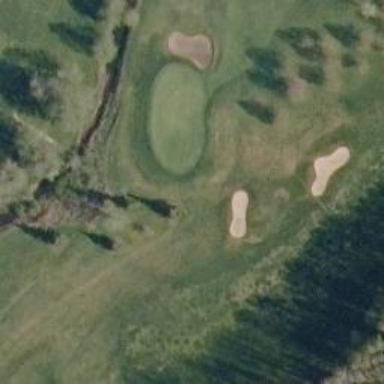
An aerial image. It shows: Golf hole.